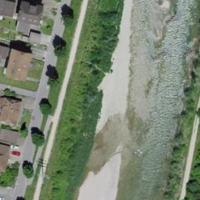
EUNIS habitat code: 56
Species observed at this site:
Medicago sativa